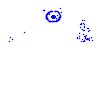
Particle: pion